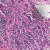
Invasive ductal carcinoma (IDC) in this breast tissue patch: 1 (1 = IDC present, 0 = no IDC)